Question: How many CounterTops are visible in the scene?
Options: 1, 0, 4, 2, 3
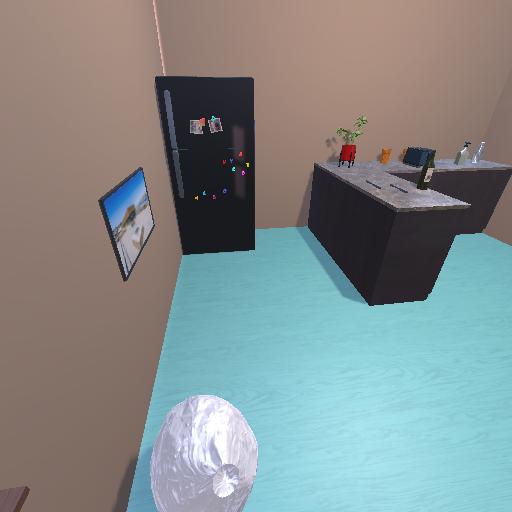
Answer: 1